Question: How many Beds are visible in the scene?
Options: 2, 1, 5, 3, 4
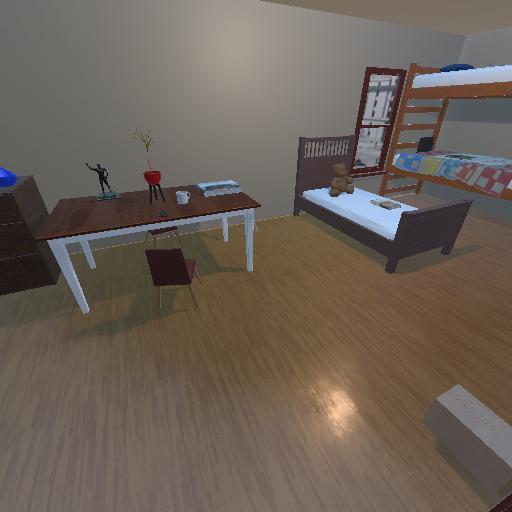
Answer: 2